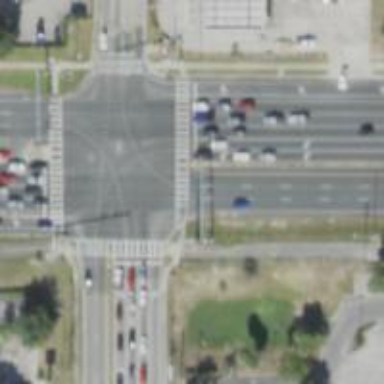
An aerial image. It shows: Marked crossing on cycleway road.